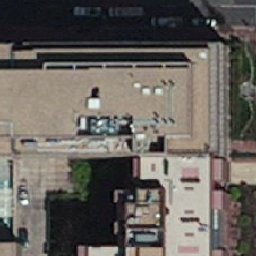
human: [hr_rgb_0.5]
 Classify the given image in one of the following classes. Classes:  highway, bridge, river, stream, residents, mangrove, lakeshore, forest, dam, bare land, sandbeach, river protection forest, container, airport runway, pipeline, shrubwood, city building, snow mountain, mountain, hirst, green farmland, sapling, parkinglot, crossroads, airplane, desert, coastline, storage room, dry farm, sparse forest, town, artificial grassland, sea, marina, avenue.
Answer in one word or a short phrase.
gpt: city building